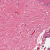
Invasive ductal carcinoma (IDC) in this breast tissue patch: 0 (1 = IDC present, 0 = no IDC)